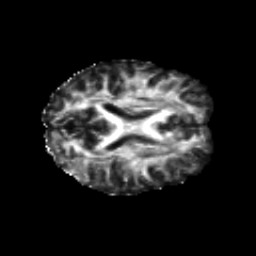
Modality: FA
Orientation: axial
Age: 20
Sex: female
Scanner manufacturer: siemens
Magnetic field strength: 3 T
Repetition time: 8.8 s
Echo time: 0.085 s